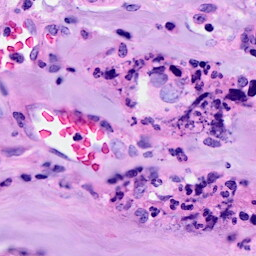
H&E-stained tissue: Breast